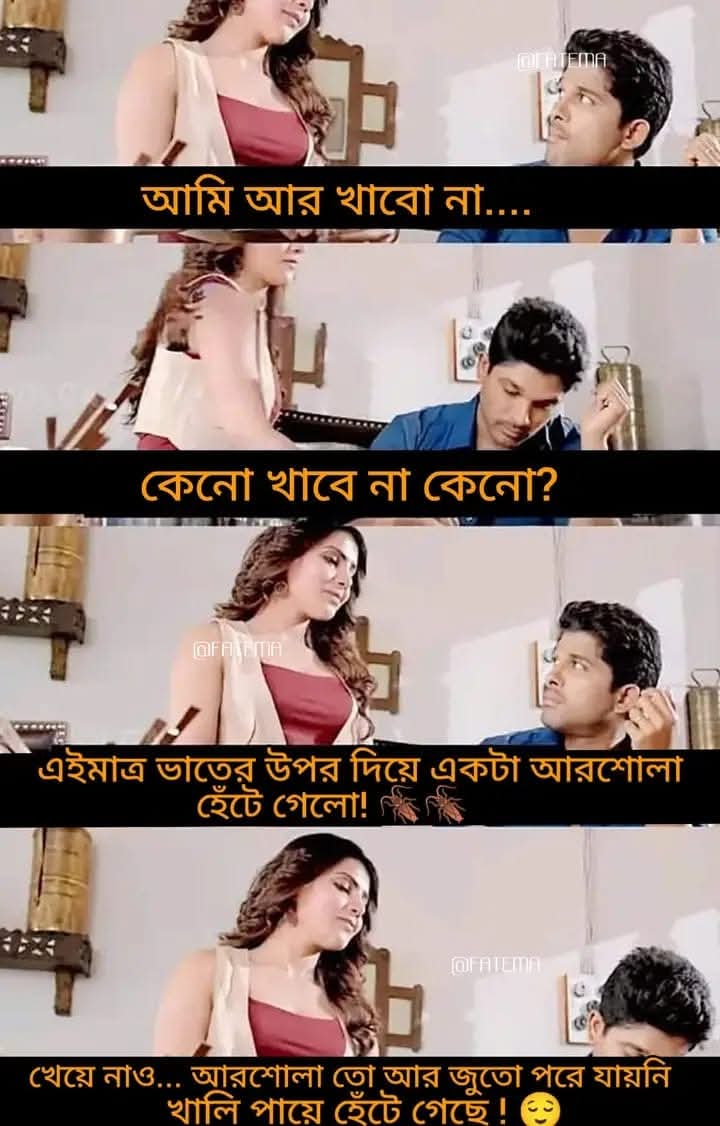
Text: আমি আর খাবো না....
কেনো খাবে না কেনো?
এইমাত্র ভাতের উপর দিয়ে একটা আরশোলা হেঁটে গেলো!
খেয়ে নাও... আরশোলা তো আর জুতো পরে যায়নি খালি পায়ে হেঁটে গেছে!
Label: Non Hate